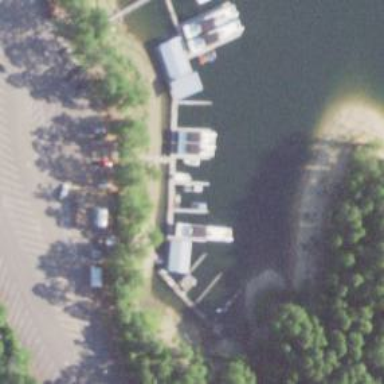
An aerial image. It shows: Pier with mooring facilities.